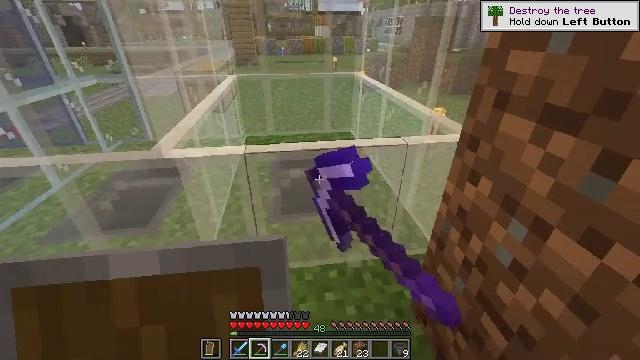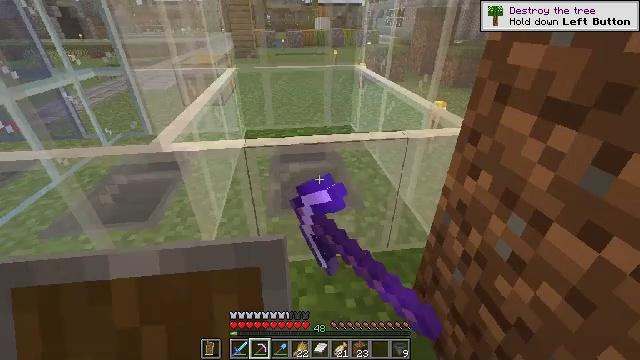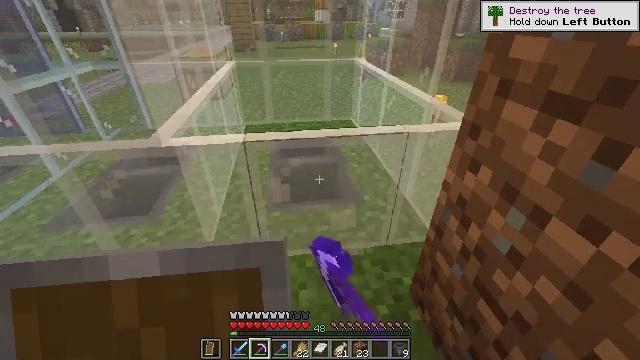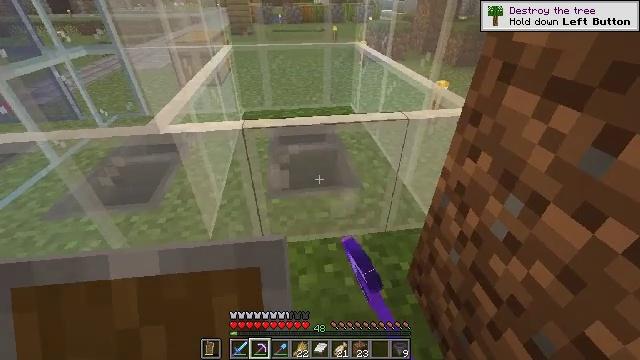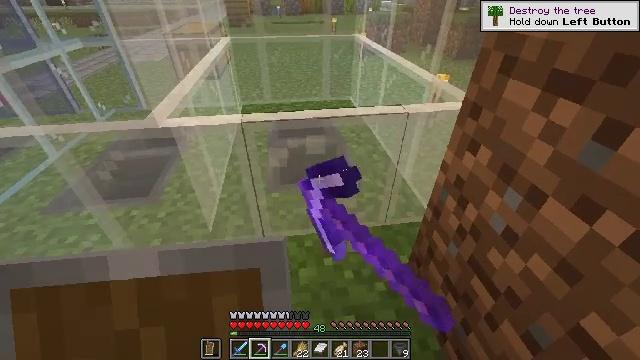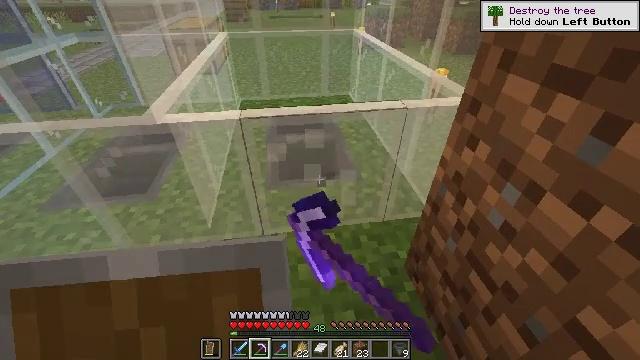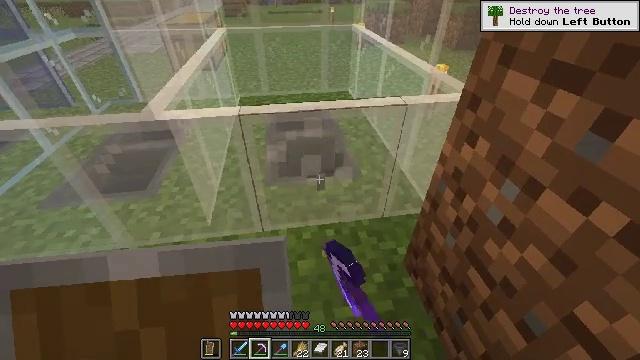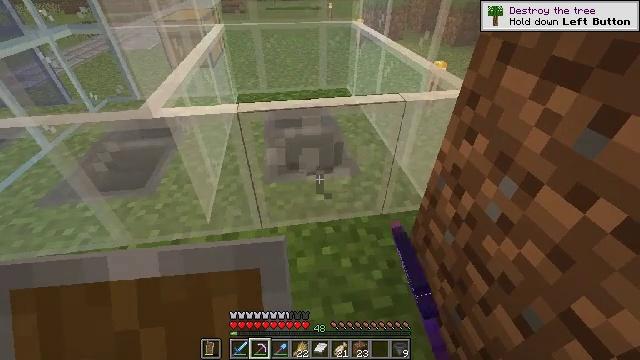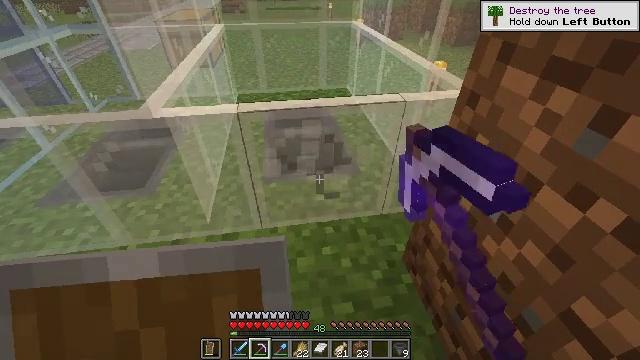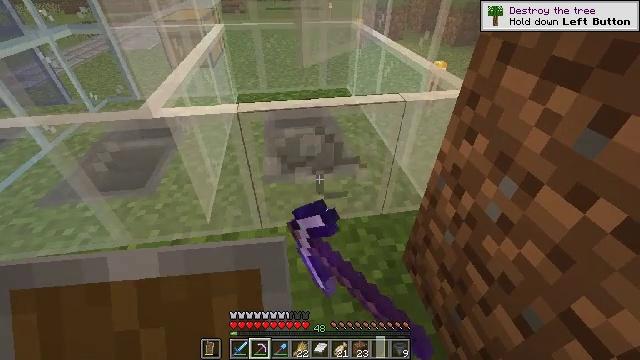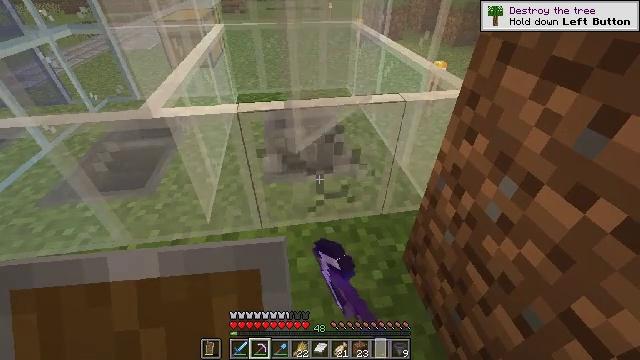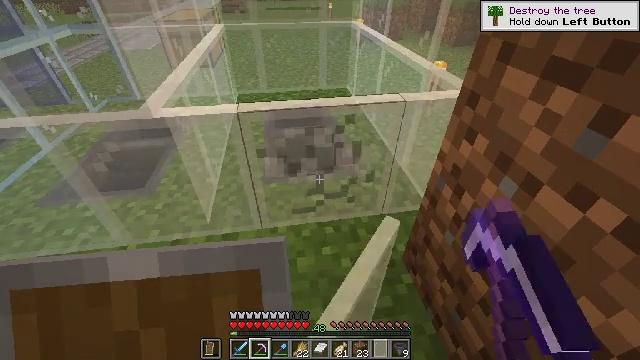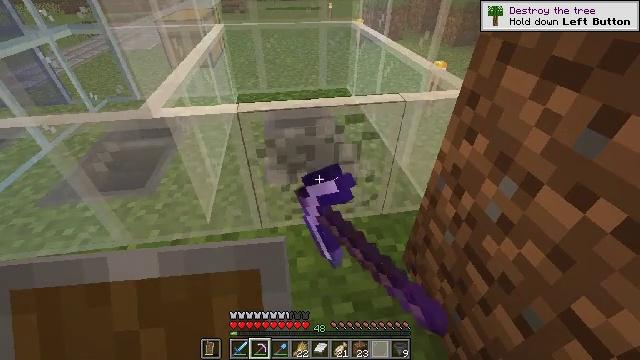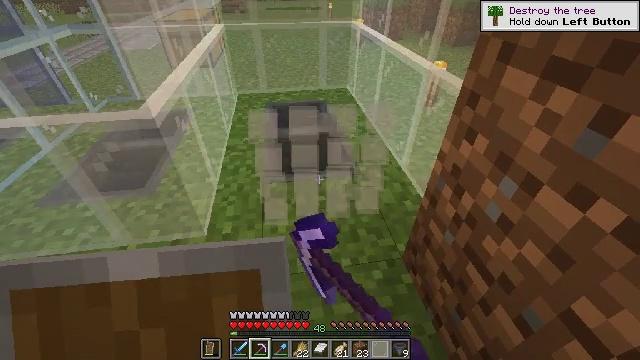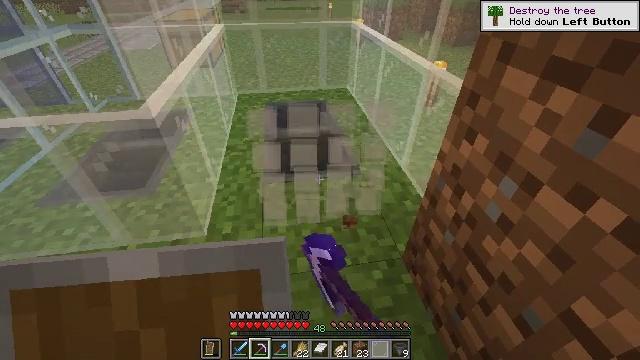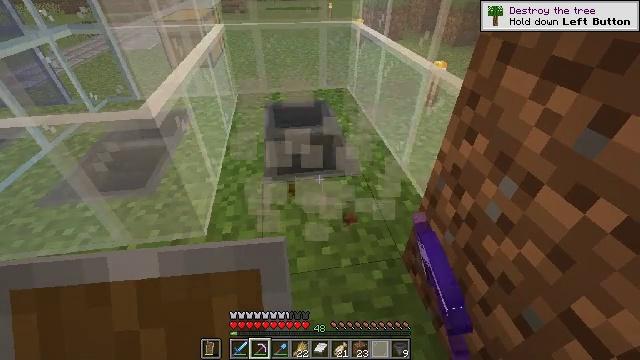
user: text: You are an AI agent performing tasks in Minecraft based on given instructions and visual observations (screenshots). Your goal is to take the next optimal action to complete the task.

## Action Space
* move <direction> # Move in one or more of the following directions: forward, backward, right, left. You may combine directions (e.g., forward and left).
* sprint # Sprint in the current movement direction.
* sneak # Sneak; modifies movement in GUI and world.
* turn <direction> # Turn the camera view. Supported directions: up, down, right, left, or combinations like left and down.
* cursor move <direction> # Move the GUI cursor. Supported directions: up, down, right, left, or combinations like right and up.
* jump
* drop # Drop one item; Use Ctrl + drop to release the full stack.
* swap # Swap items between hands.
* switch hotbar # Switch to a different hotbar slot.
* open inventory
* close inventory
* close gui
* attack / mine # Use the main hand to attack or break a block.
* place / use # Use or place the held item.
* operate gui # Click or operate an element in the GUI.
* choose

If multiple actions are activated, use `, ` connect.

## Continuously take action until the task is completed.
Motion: motion action
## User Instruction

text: Remove the white stained glass pane from a structure.
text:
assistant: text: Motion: turn down, attack / mine
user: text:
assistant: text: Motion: turn down, attack / mine
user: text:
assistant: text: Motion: turn down, attack / mine
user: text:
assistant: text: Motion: turn down, attack / mine
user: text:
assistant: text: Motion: attack / mine
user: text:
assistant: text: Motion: attack / mine
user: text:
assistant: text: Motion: attack / mine
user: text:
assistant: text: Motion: attack / mine
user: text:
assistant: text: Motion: attack / mine
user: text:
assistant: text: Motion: attack / mine
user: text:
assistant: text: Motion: attack / mine
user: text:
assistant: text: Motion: attack / mine
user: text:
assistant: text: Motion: attack / mine
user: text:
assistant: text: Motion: attack / mine
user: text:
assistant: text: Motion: attack / mine
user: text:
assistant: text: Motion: attack / mine
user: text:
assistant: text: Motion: no_op
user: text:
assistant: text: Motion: no_op